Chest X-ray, AP view. Patient: 46 years old, sex M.
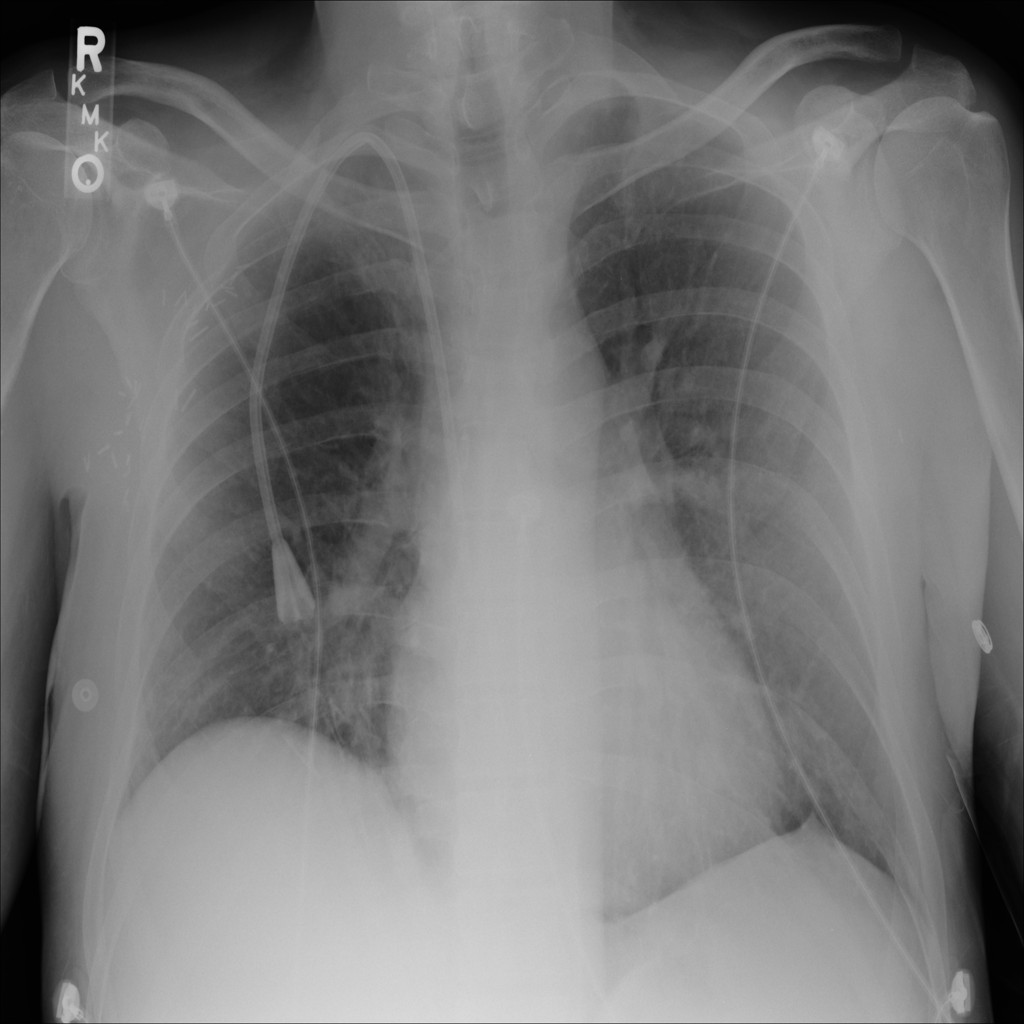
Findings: Edema, Infiltration